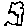
Label: tree